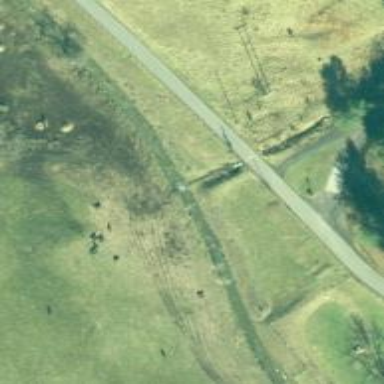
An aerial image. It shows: Culvert tunnel.